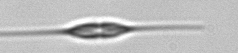
Label: Cylindrotheca